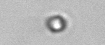
Label: nanoplankton_mix